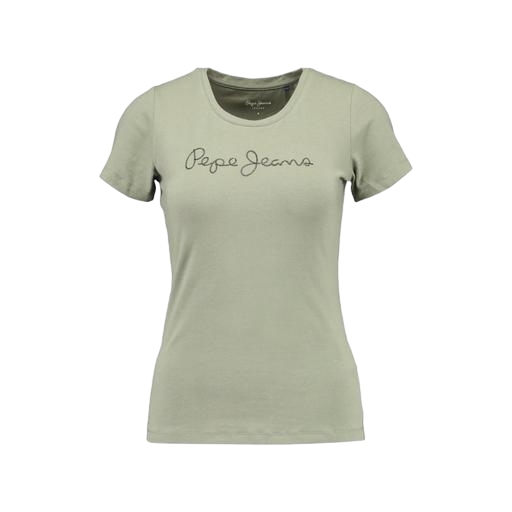
t-shirt green, green women's t-shirt, green women's crewneck tee, white background